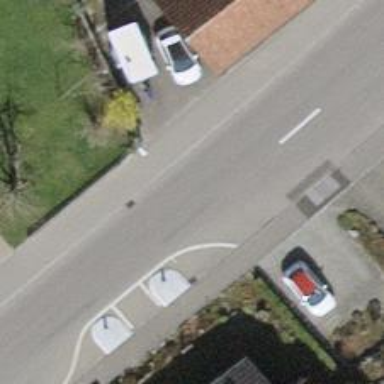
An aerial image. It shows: Bus stop with platform for public transport.